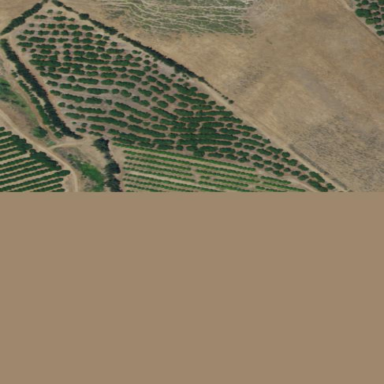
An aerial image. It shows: Orchard.